Question: I have a react web app built using create-react-app that is currently running inside a container. The development 'bundle.js' is kinda big ~2mb. But, it takes the webpack-dev-sever that is running inside the container more than 30 seconds to load the bundle. Is there any way to speed this up? I'm using Docker Toolbox with Windows 7

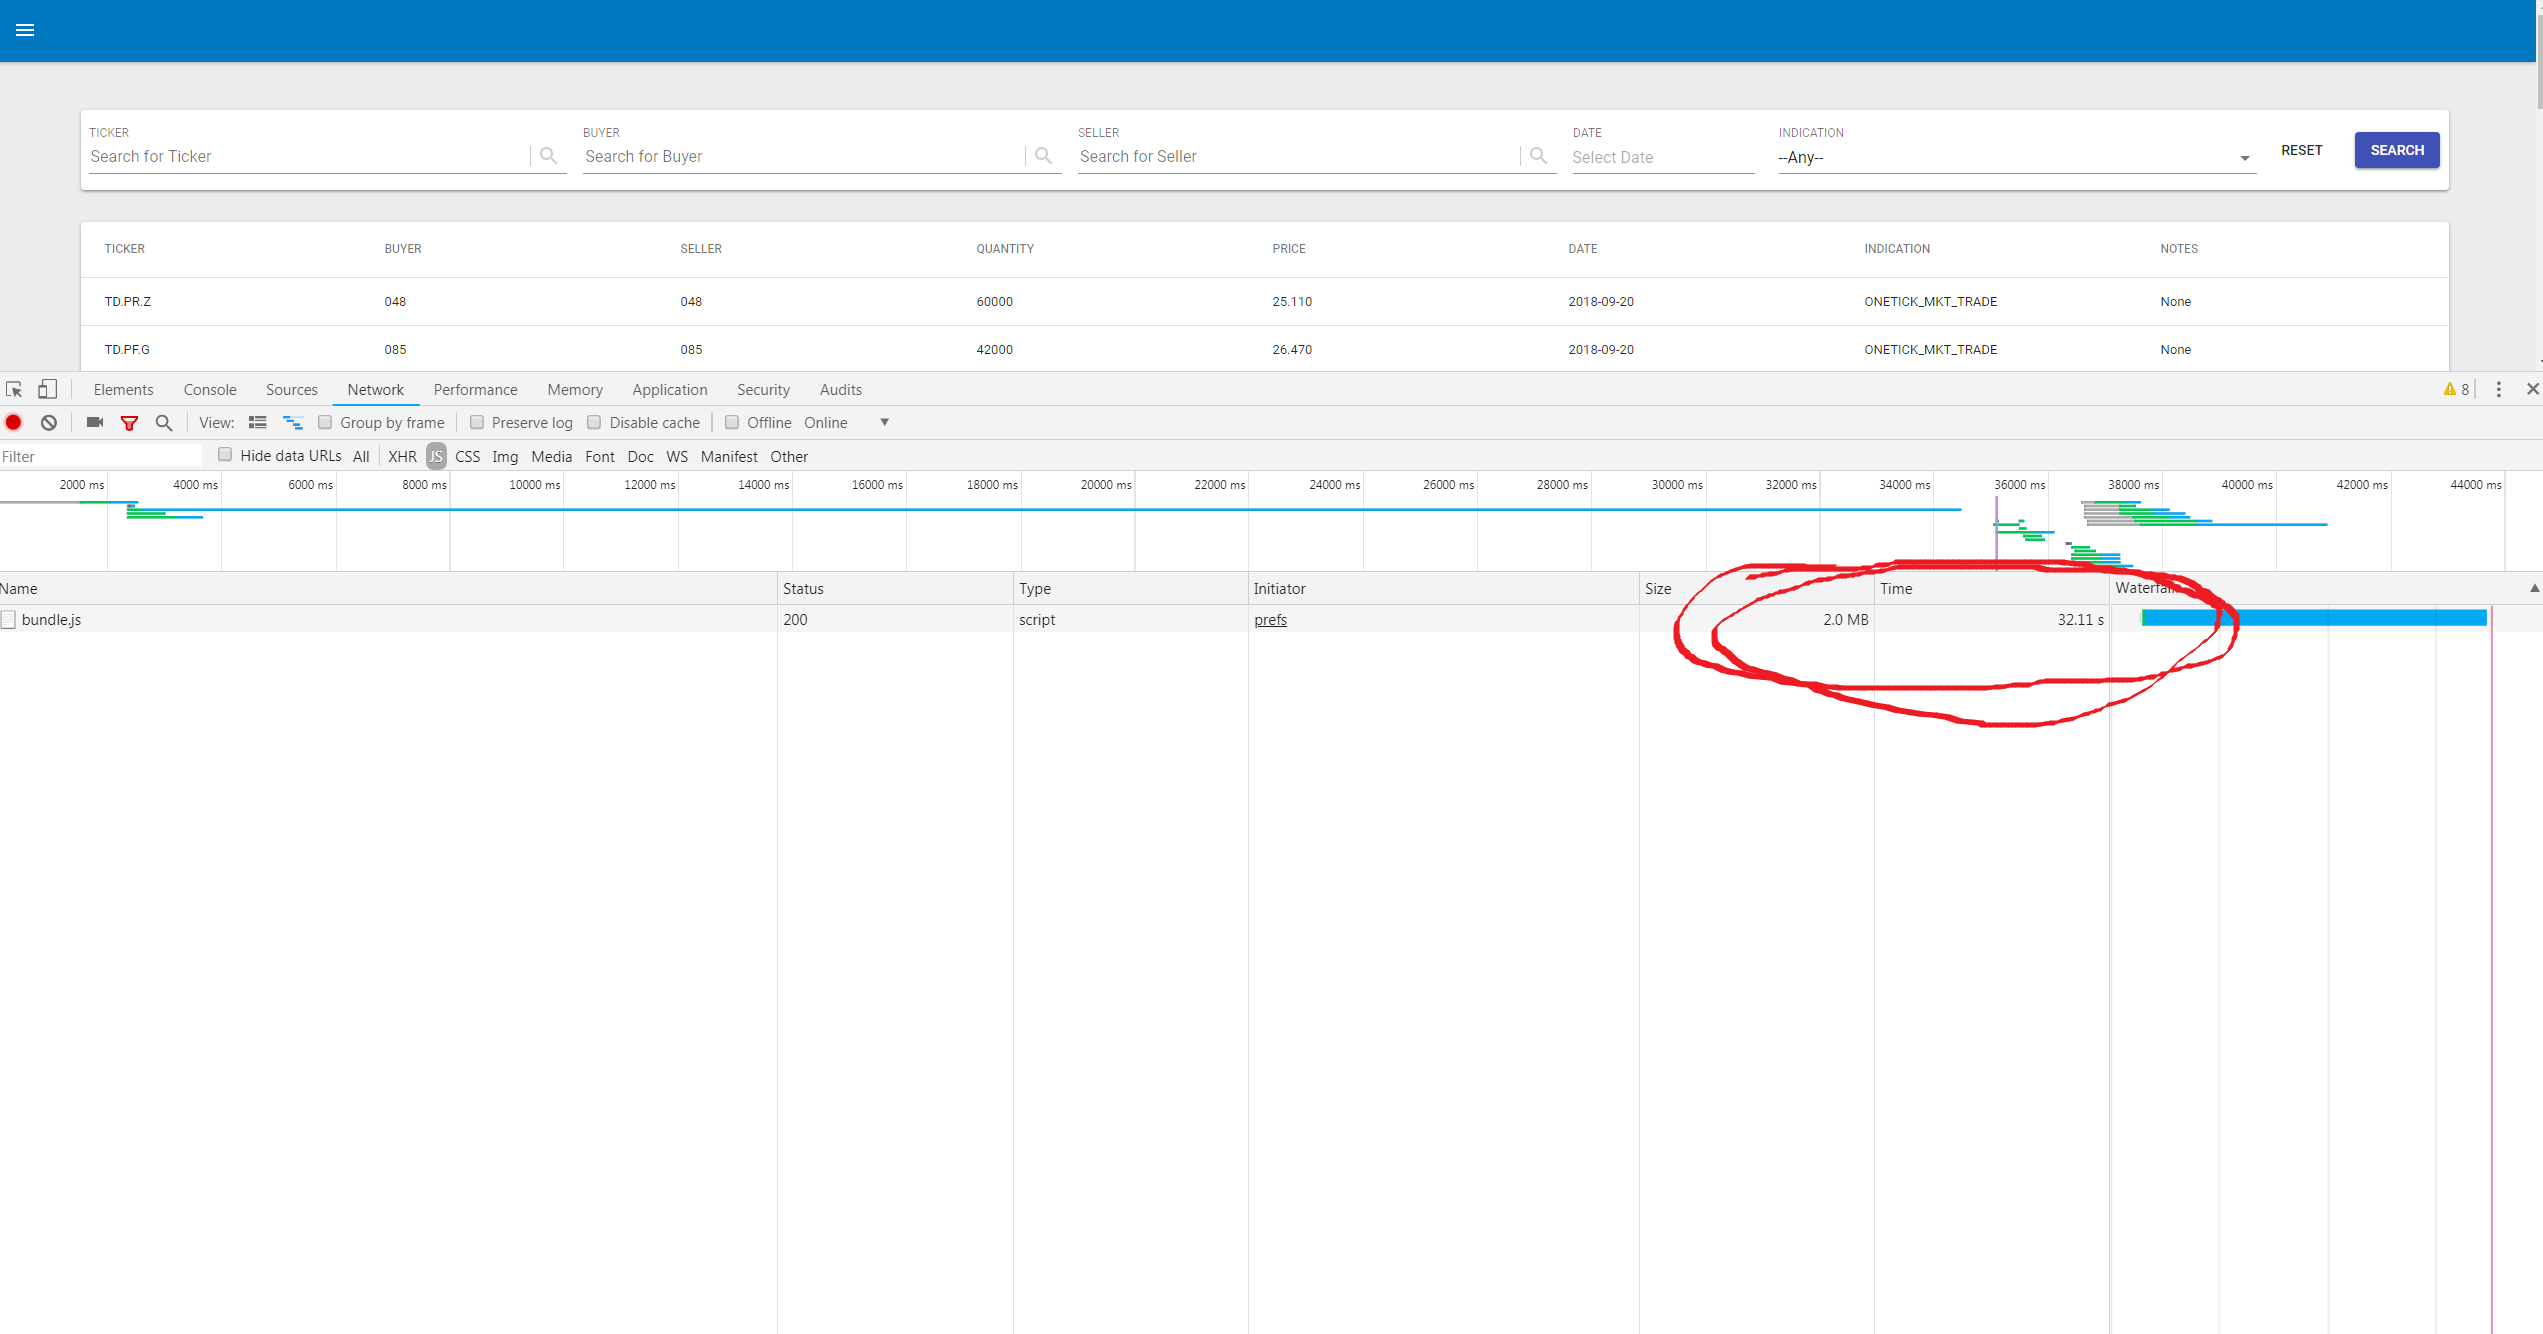
Answer: I realized that 'CHOKIDAR_USEPOLLING' is inherently slow when used to enable hot reload for webpack in a docker container. A better alternative is to run the webpack stuff outside the container